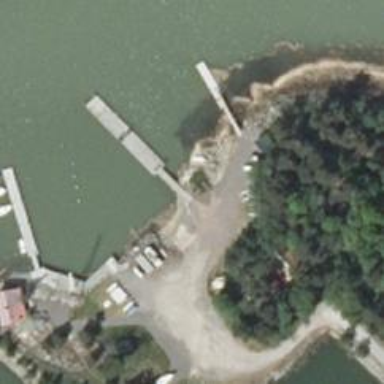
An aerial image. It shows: Man-made pier.